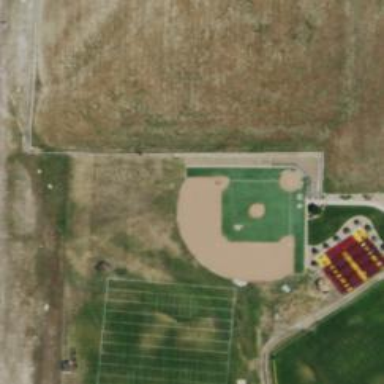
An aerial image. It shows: Baseball pitch for leisure and sports activities.